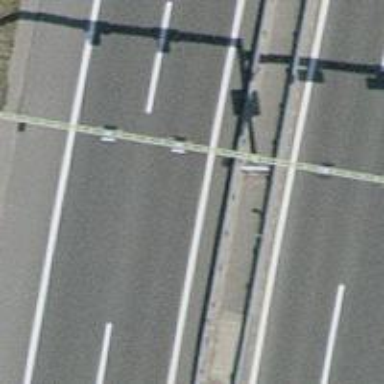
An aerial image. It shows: Gantry with traffic signals.